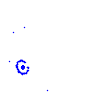
Particle: proton